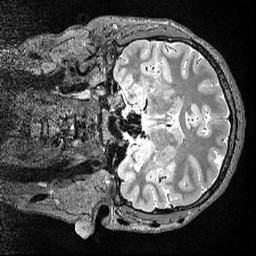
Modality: T2w
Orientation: coronal
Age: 30
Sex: female